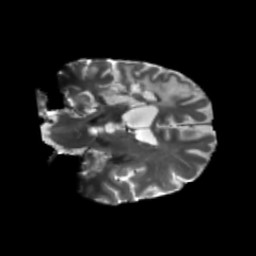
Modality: T2w
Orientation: coronal
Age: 60
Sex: male
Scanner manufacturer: siemens
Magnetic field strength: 3 T
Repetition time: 5.25 s
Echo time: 0.08 s